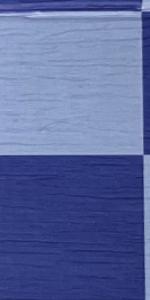
Label: Empty